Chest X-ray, PA view. Patient: 69 years old, sex M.
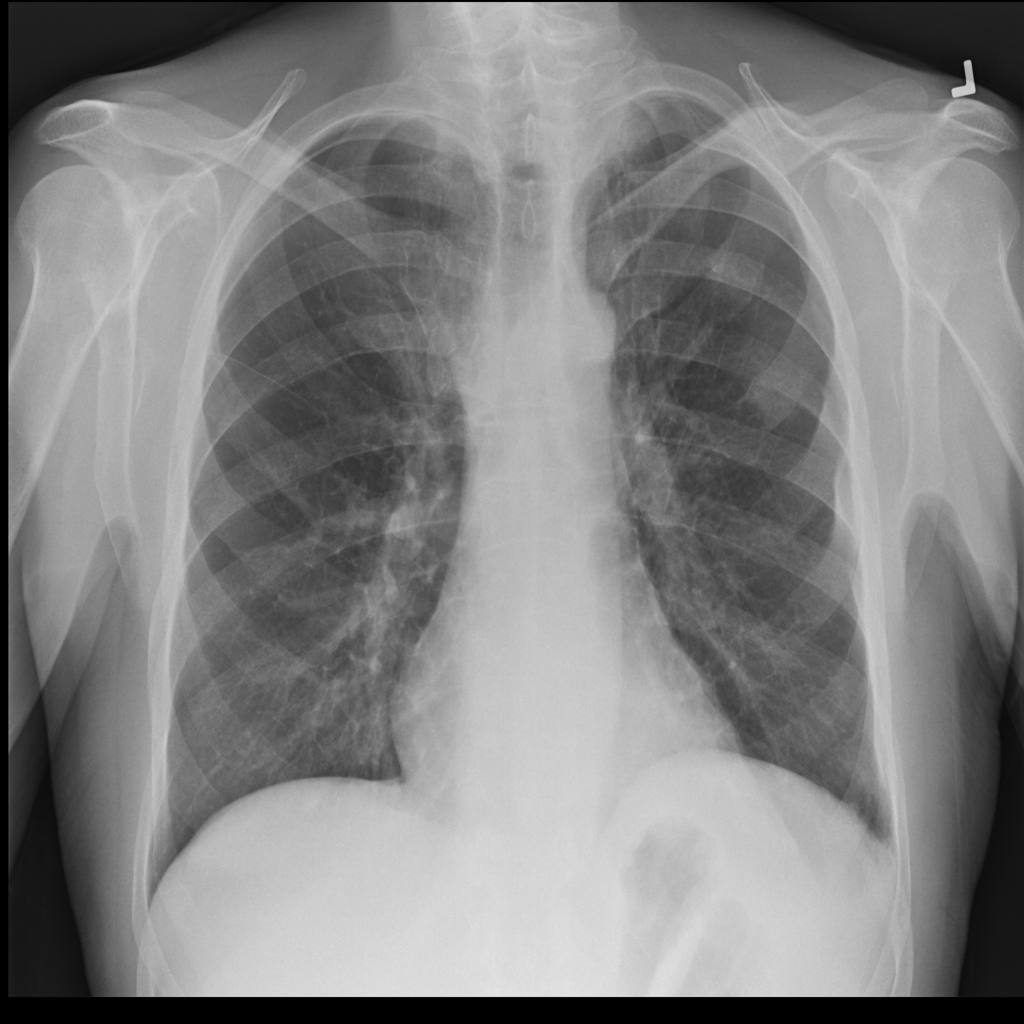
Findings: Effusion